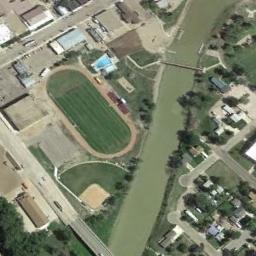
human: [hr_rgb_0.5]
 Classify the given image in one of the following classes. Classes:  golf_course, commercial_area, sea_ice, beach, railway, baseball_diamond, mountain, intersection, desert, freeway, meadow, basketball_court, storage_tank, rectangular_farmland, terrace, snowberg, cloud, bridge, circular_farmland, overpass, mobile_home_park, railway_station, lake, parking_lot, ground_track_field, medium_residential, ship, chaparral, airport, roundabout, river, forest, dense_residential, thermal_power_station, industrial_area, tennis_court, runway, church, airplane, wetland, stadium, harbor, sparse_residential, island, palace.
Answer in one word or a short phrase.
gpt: ground_track_field